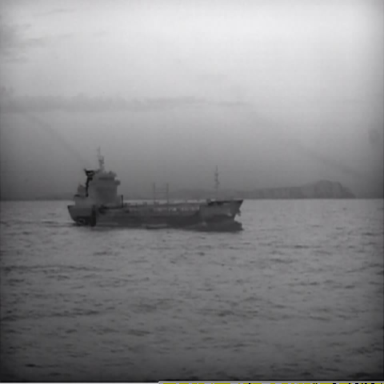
There is a liner in the infrared image.